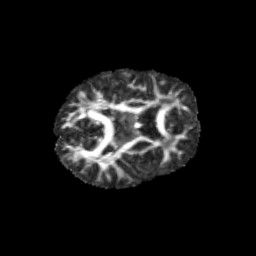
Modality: FA
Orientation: axial
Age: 9
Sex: male
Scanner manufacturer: siemens
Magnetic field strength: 3 T
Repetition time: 3.8 s
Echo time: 0.07 s